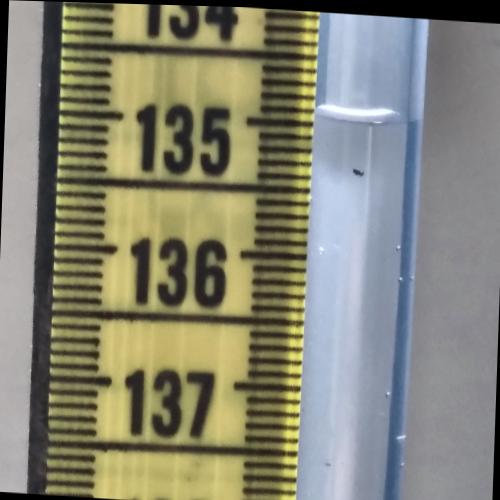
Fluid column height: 134.9 cm